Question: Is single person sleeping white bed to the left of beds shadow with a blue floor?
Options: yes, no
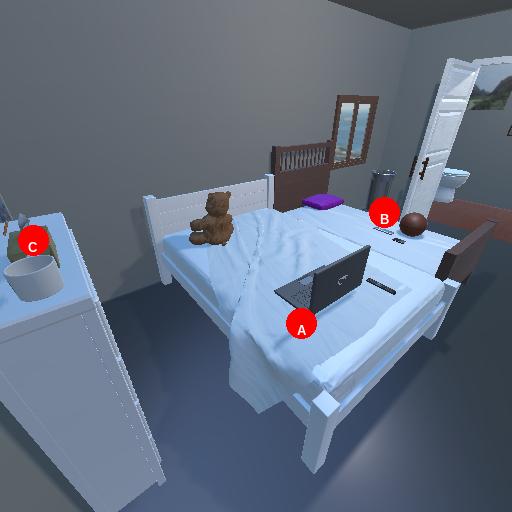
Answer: yes